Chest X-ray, AP view. Patient: 44 years old, sex M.
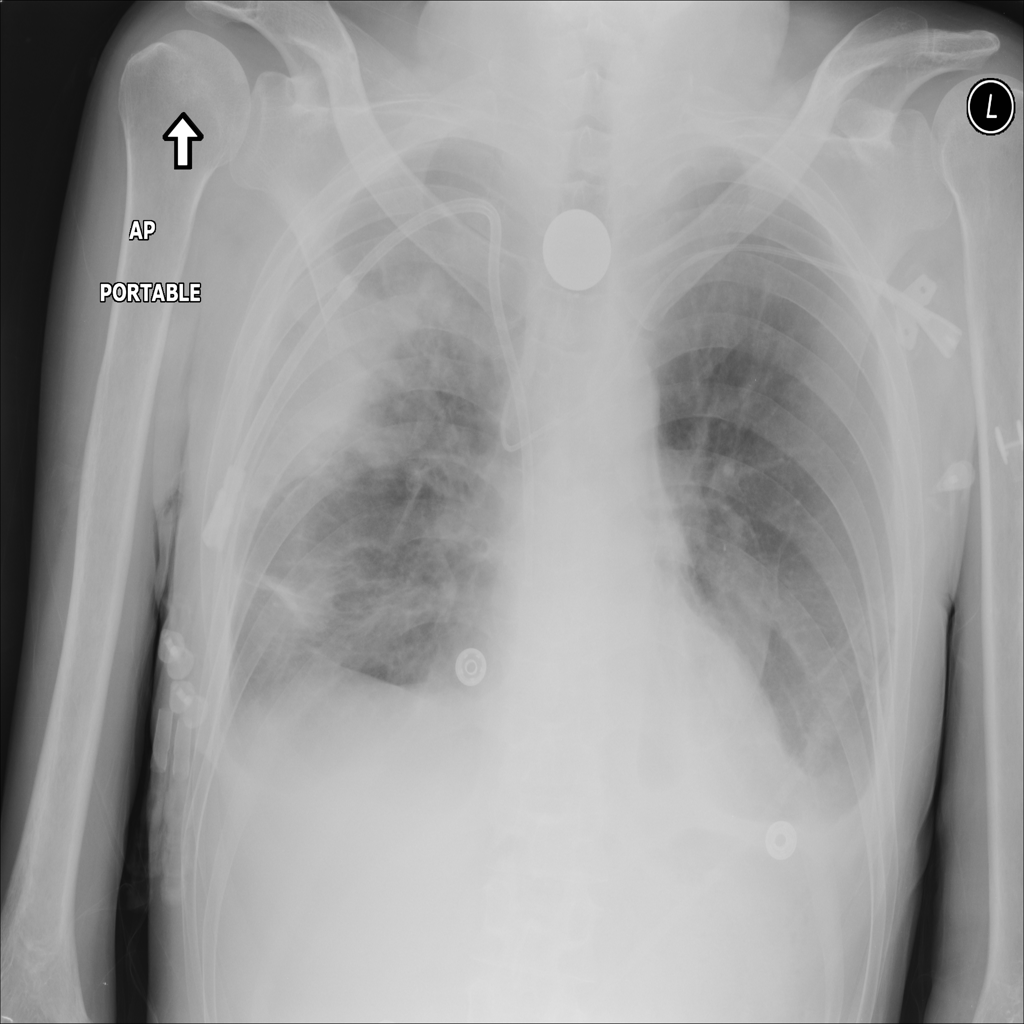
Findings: Consolidation, Infiltration